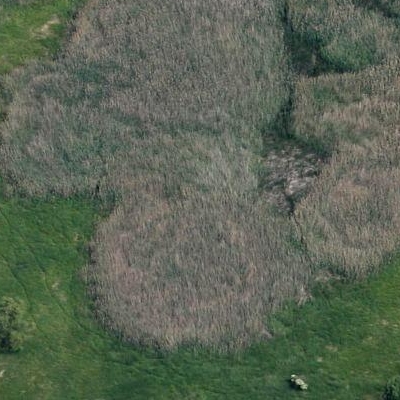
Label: aGrass